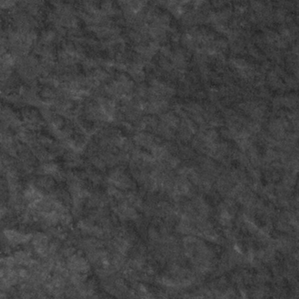
Label: frost